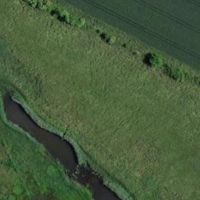
EUNIS habitat code: 52
Species observed at this site:
Corvus corone
Cyanistes caeruleus
Fulica atra
Anas platyrhynchos
Emberiza citrinella
Chloris chloris
Corvus frugilegus
Fringilla coelebs
Buteo buteo
Mareca penelope
Turdus iliacus
Passer montanus
Turdus merula
Larus michahellis
Cygnus olor
Ardea alba
Fringilla montifringilla
Mareca strepera
Parus major
Milvus milvus
Turdus pilaris
Pica pica
Falco tinnunculus
Picus viridis